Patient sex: M
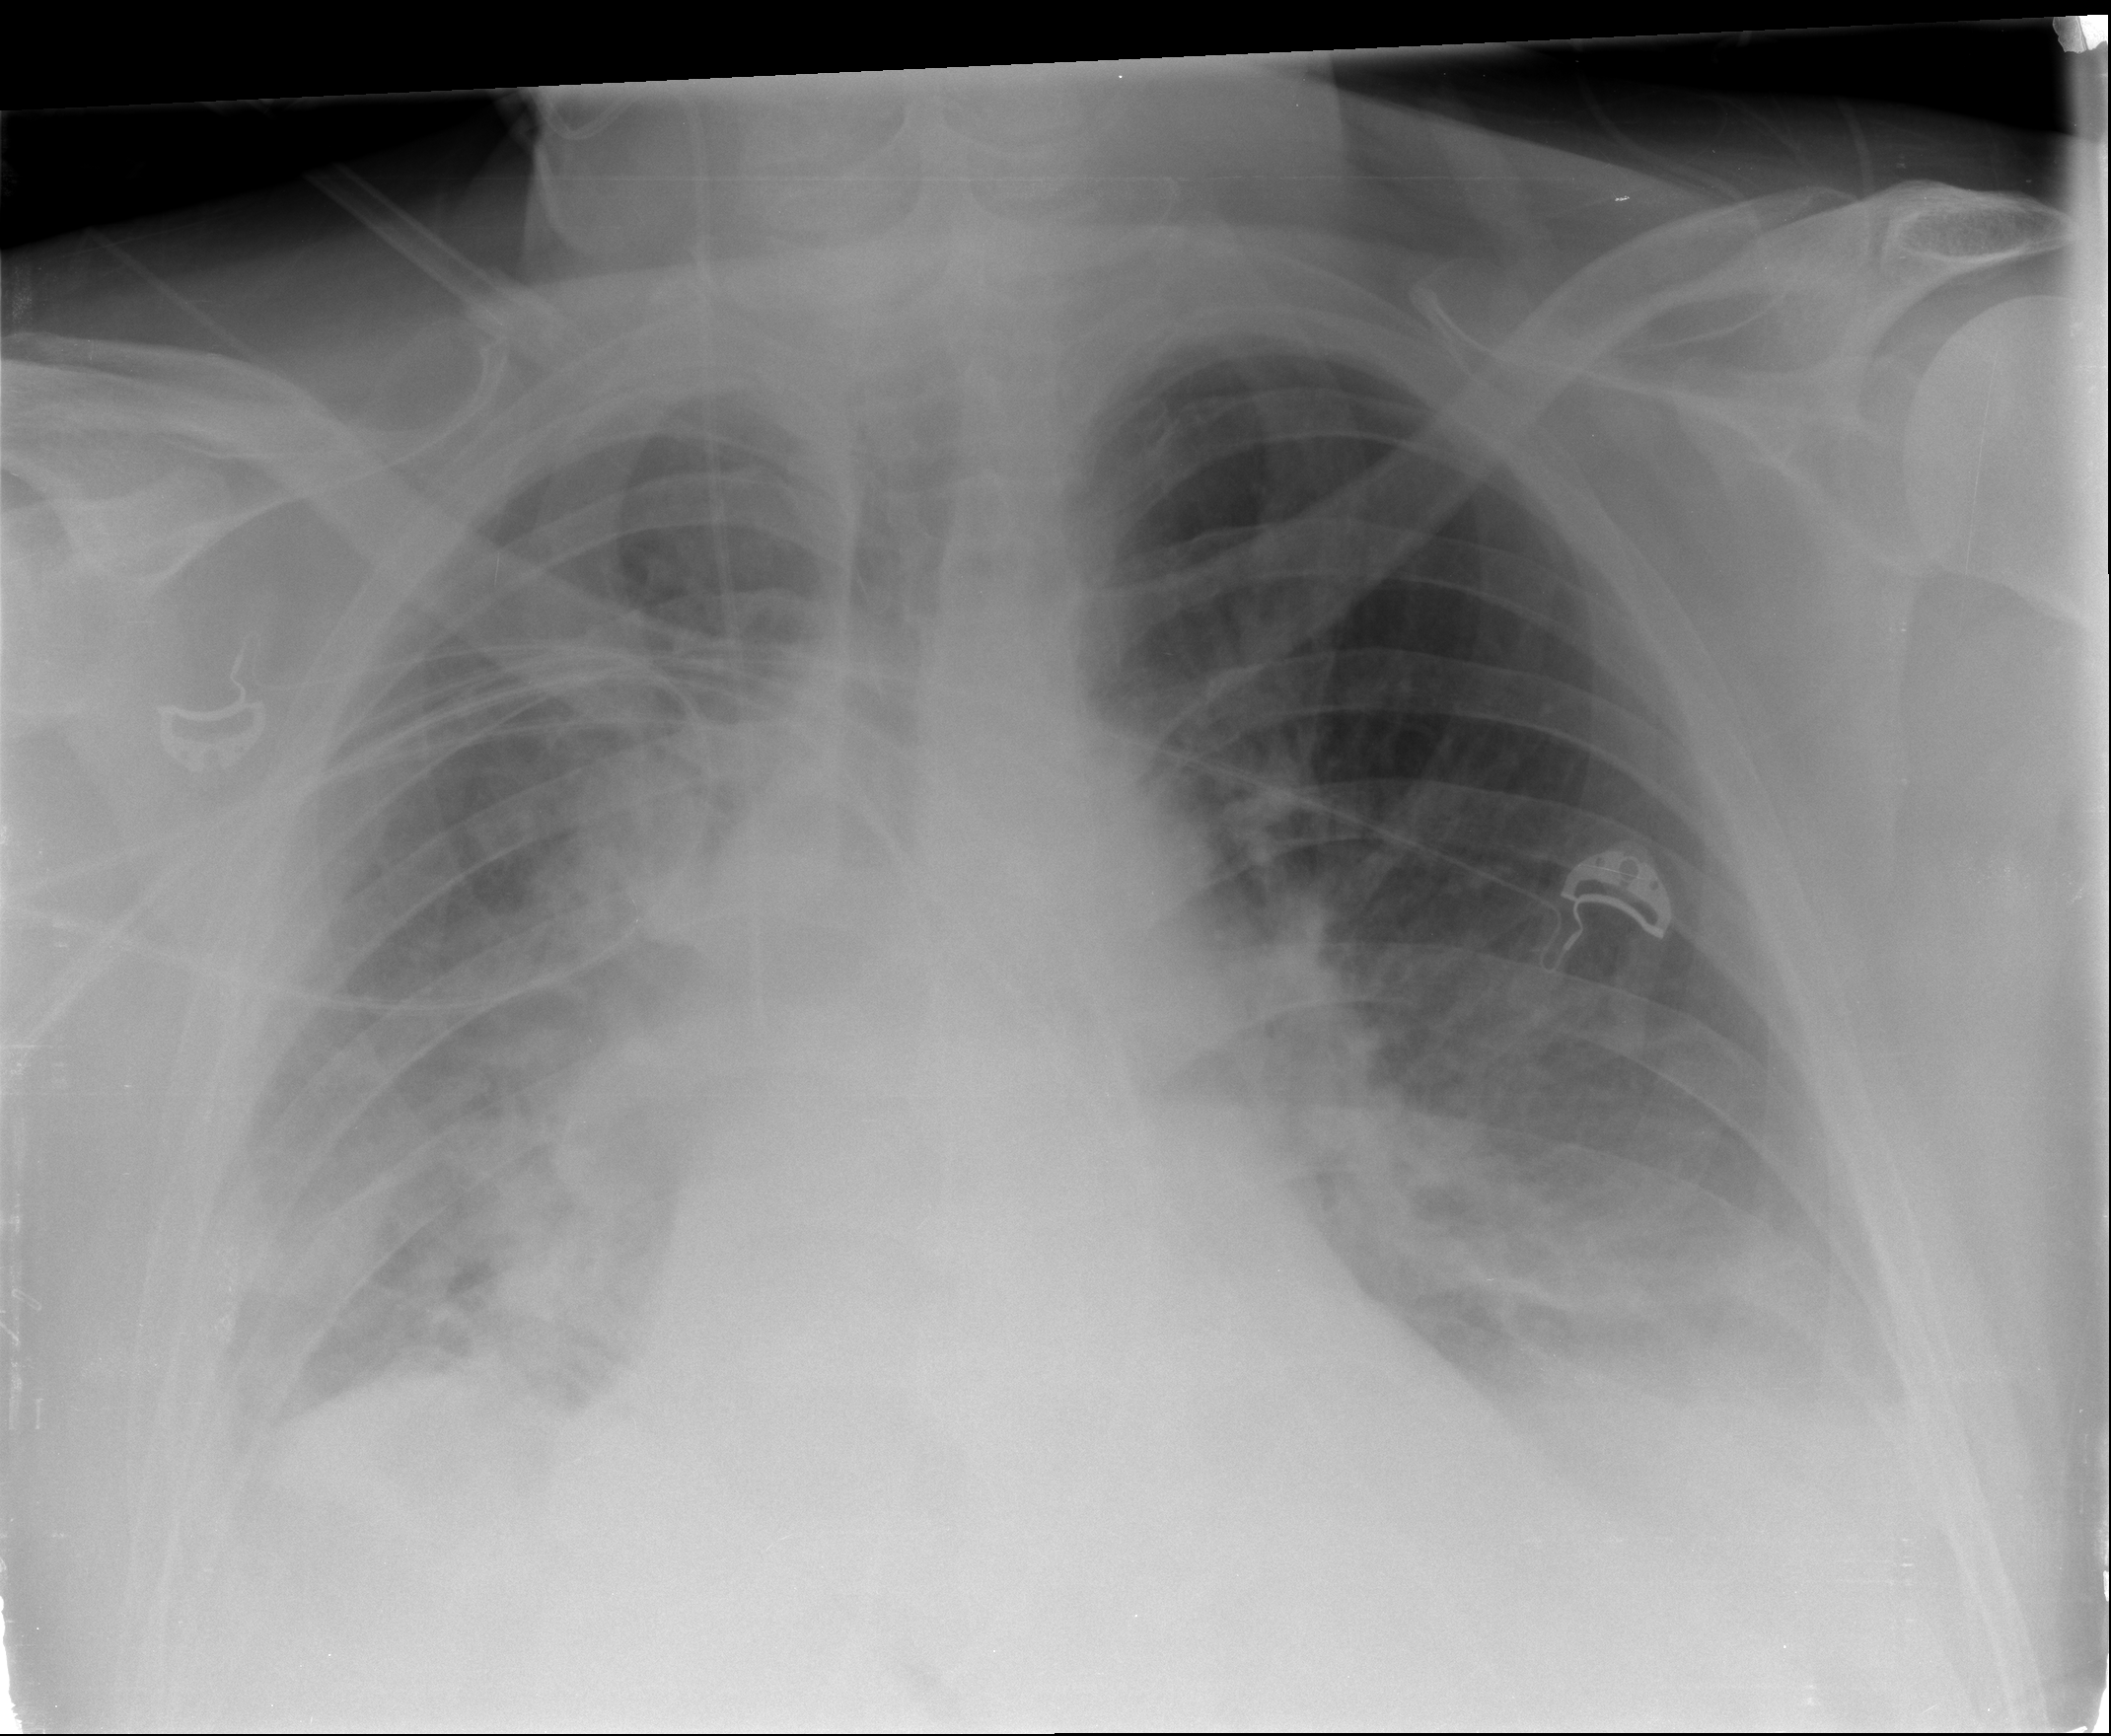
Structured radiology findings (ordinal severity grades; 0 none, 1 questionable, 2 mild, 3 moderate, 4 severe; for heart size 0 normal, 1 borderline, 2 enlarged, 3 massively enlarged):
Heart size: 0
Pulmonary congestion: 2
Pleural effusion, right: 2
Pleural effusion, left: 2
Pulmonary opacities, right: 3
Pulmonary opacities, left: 2
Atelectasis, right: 2
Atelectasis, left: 2